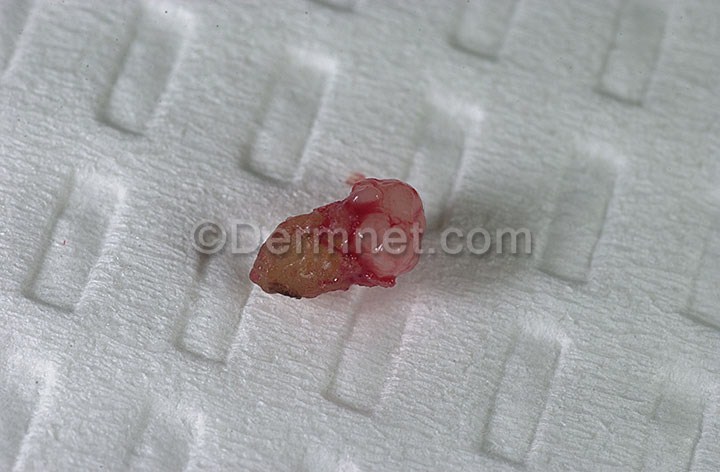
Disease: Actinic Keratosis Basal Cell Carcinoma and other Malignant Lesions